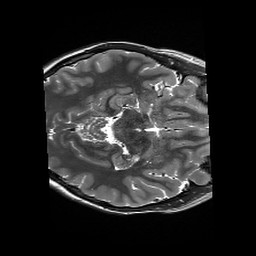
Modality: T2w
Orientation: axial
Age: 20
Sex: female